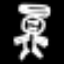
Label: angel